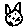
Label: cat